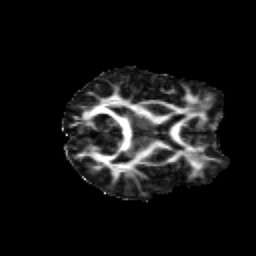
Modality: FA
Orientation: axial
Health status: healthy
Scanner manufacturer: siemens
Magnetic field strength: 3 T
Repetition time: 10 s
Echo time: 0.092 s